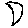
Label: moon